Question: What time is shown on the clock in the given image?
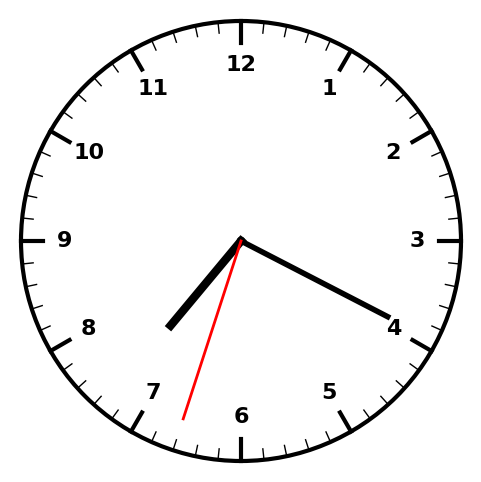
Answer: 07:19:33